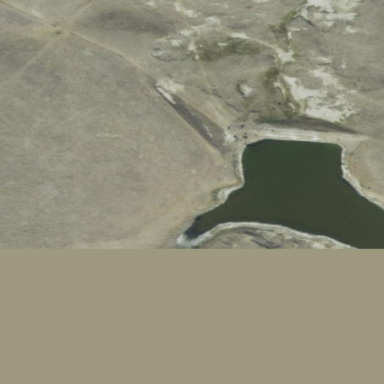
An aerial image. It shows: Reservoir of natural water.